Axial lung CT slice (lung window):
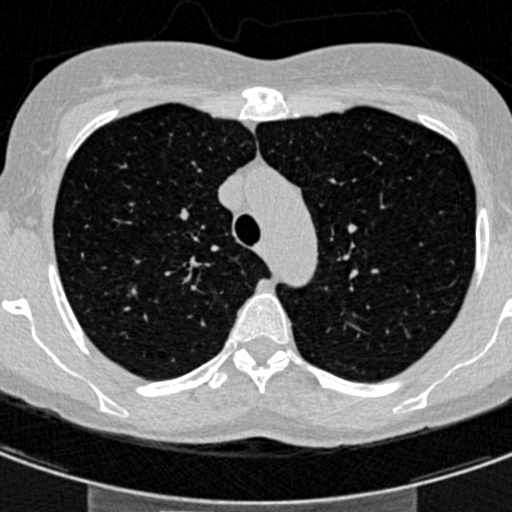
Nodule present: yes
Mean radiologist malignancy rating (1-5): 3.5